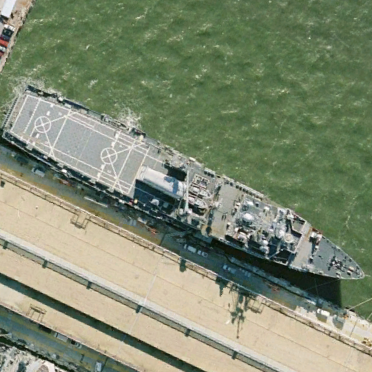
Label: combat